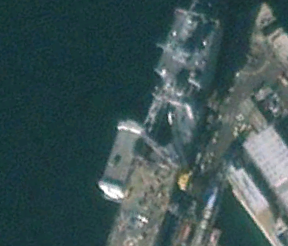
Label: combat